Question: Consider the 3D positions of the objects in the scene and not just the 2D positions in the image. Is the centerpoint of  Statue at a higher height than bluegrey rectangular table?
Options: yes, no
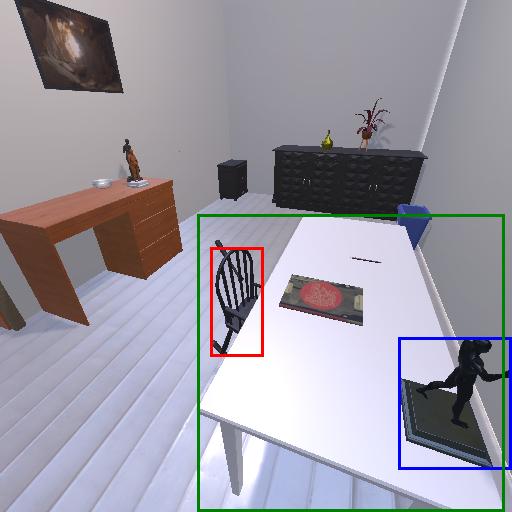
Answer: yes